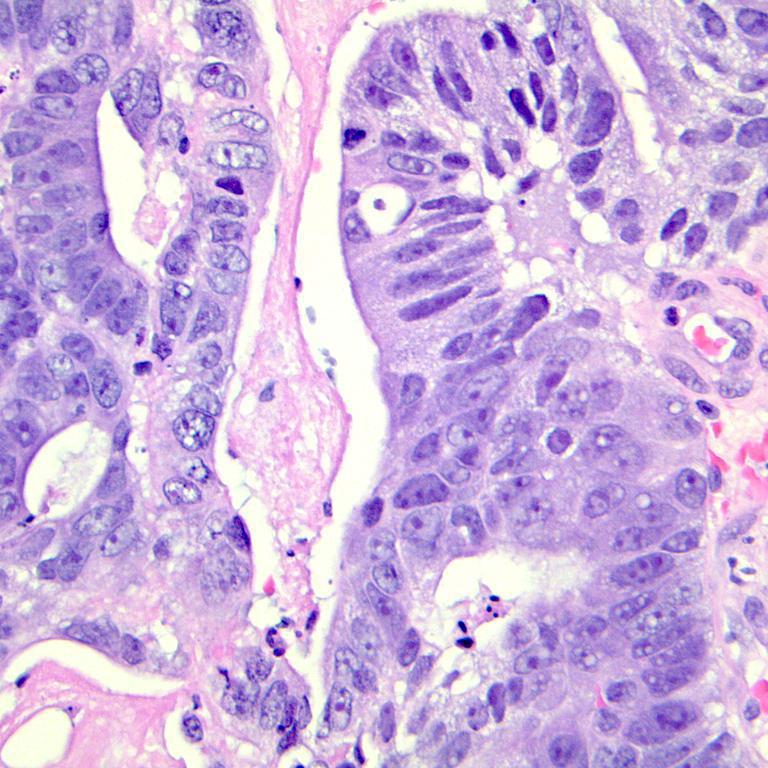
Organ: colon
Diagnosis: adenocarcinomas